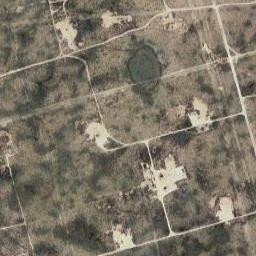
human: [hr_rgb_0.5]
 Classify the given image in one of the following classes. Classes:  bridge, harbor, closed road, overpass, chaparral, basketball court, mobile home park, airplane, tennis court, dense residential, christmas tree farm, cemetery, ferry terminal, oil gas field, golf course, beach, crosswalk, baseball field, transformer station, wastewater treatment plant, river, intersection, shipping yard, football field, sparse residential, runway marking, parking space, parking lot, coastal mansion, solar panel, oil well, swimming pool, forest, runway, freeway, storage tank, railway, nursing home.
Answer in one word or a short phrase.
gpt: oil gas field